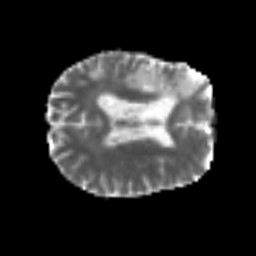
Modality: MD
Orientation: axial
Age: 71
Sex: male
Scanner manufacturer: siemens
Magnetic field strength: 3 T
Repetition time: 6.1 s
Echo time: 0.101 s